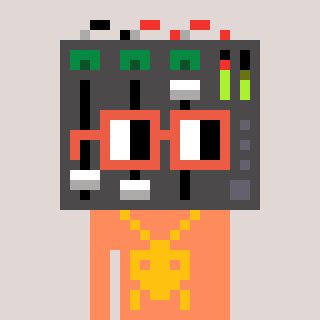
a pixel art character with square orange glasses, a mixer-shaped head and a peachy-colored body on a warm background